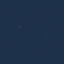
Land use / land cover class: SeaLake